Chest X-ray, PA view. Patient: 38 years old, sex F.
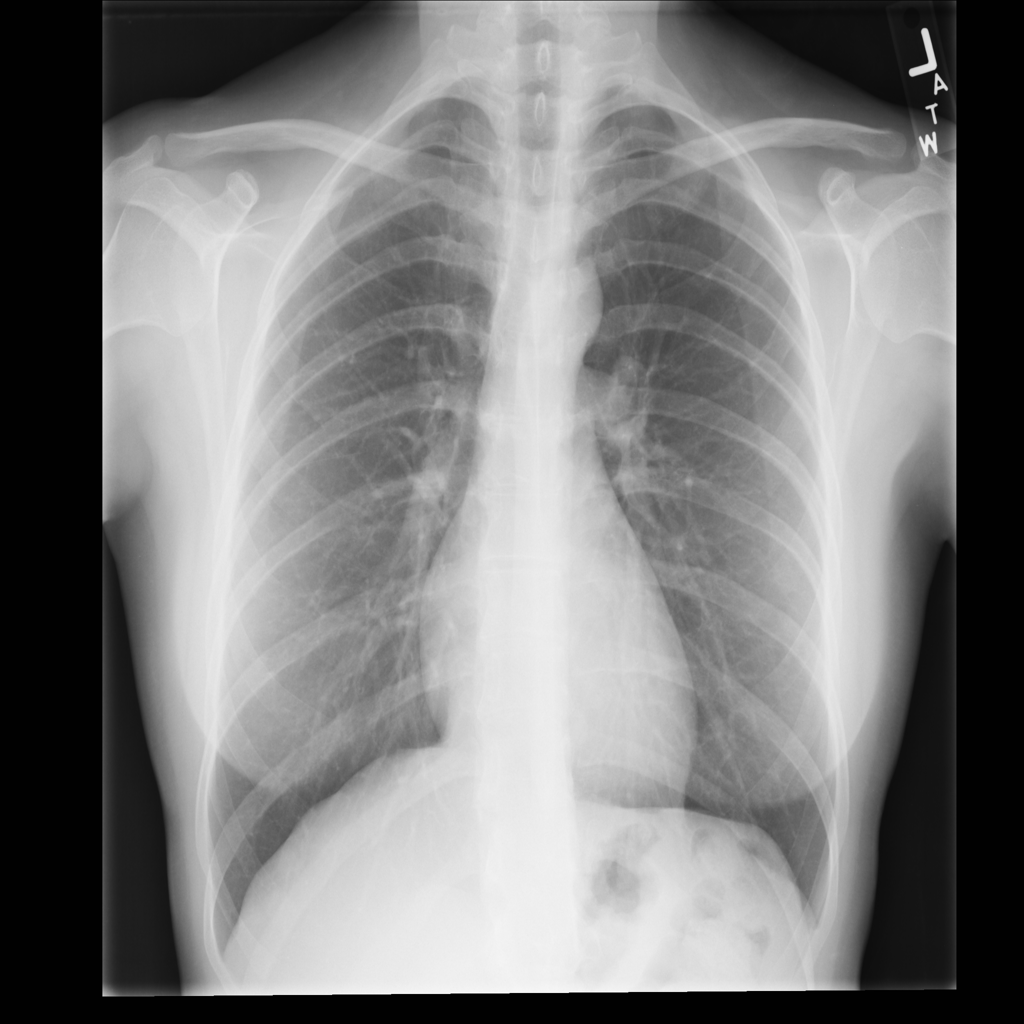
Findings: No Finding